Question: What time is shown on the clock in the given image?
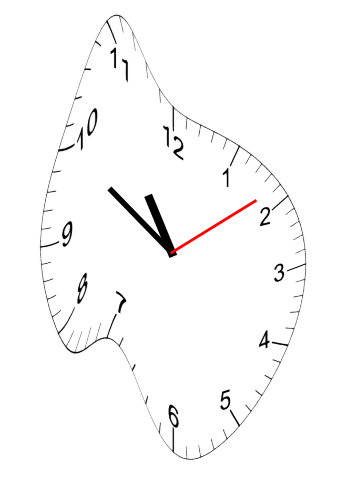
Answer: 10:50:09